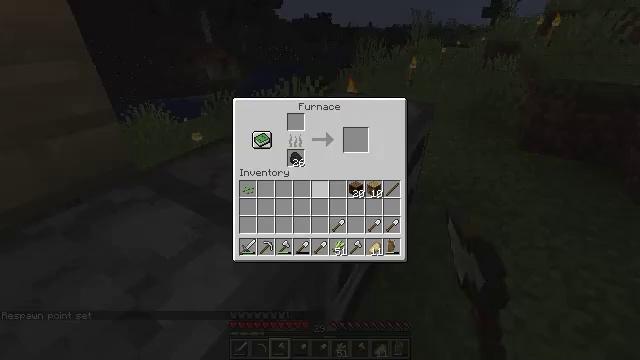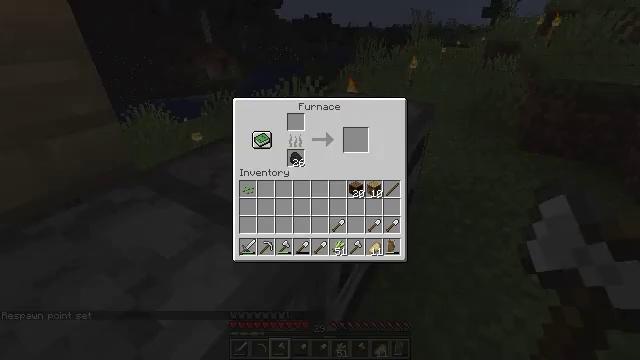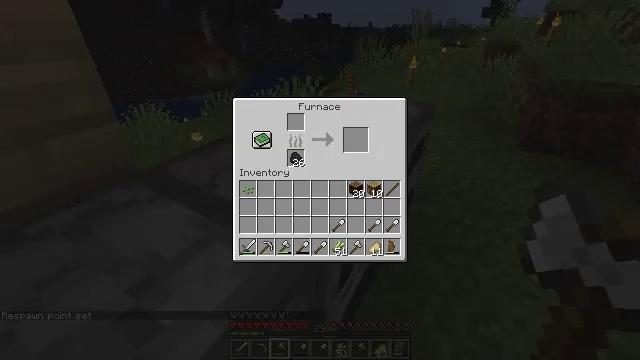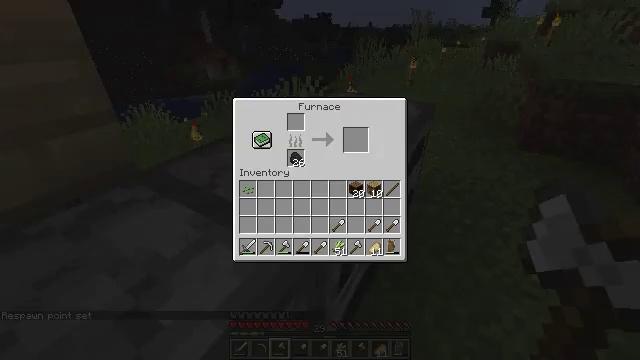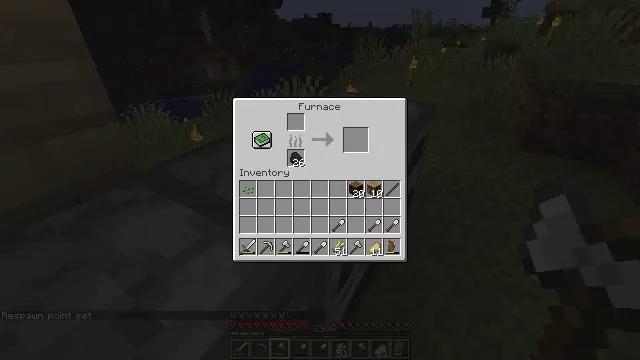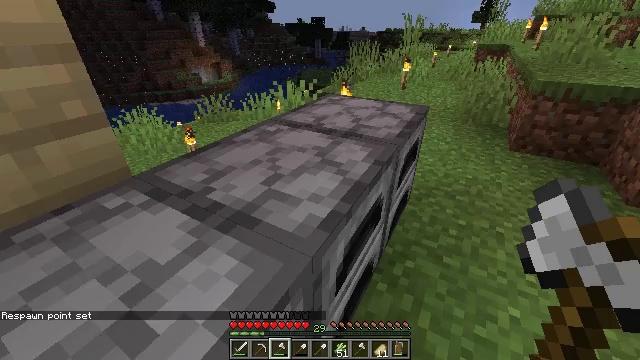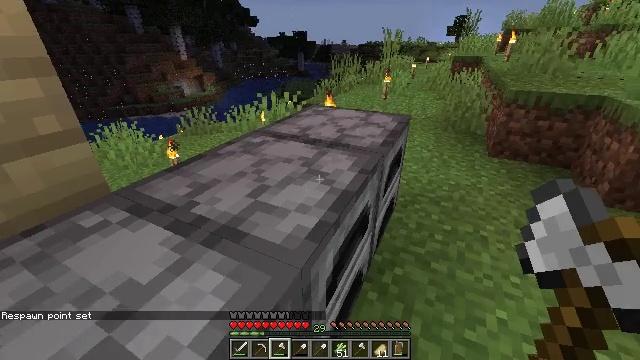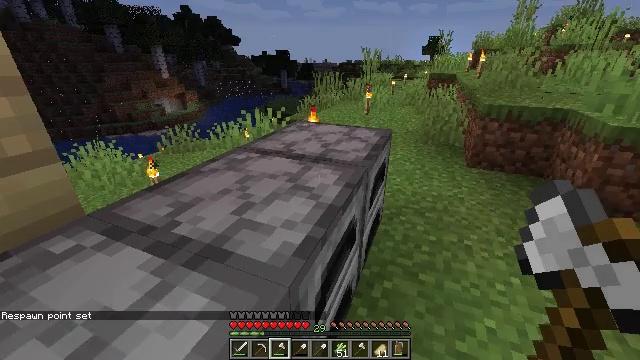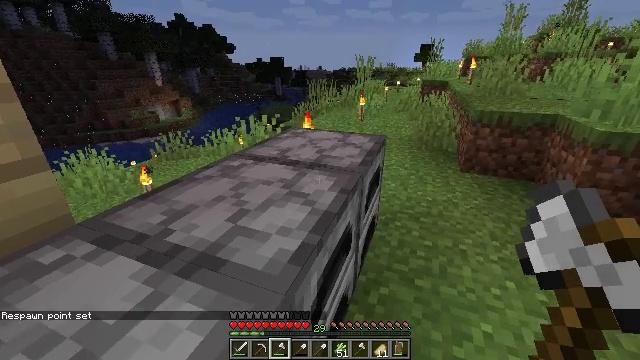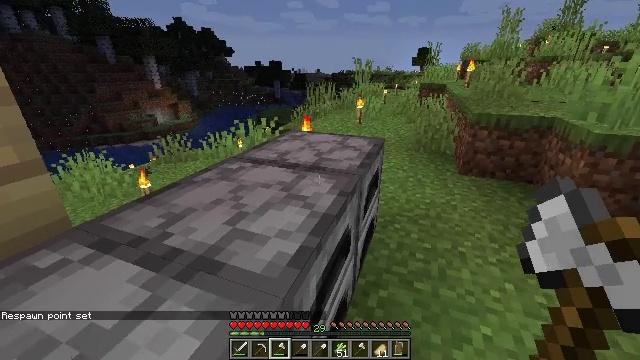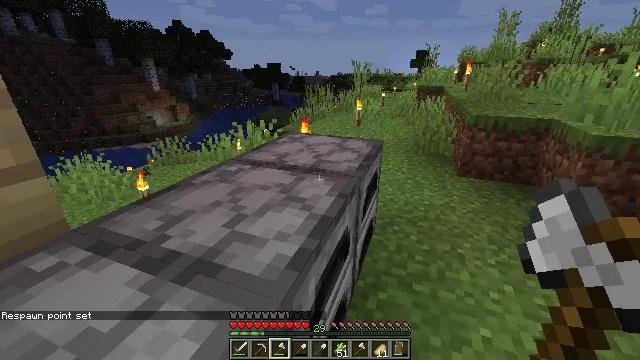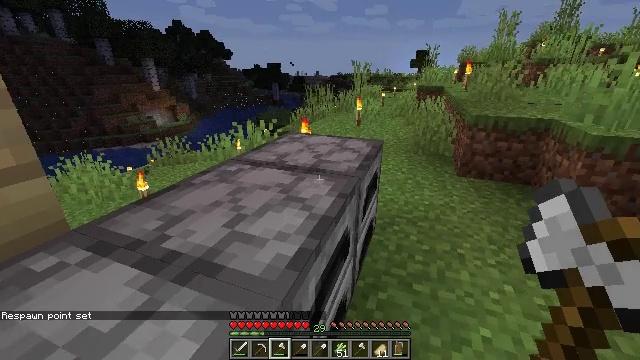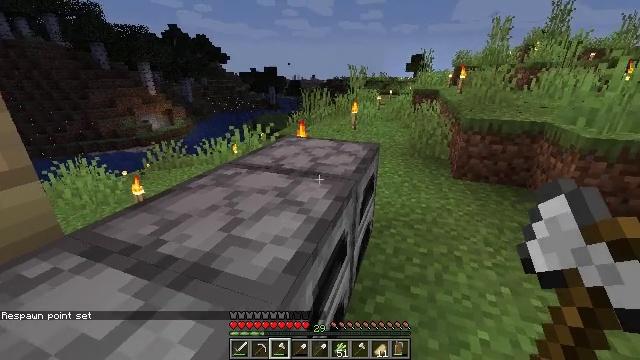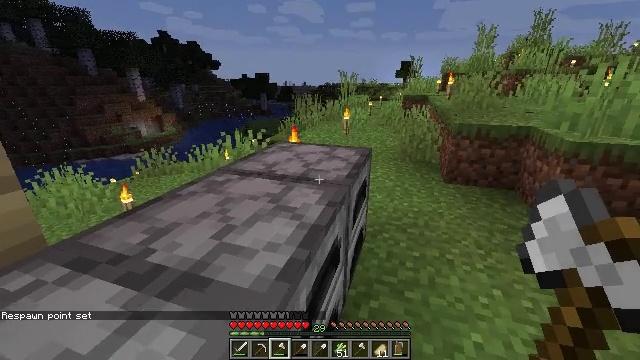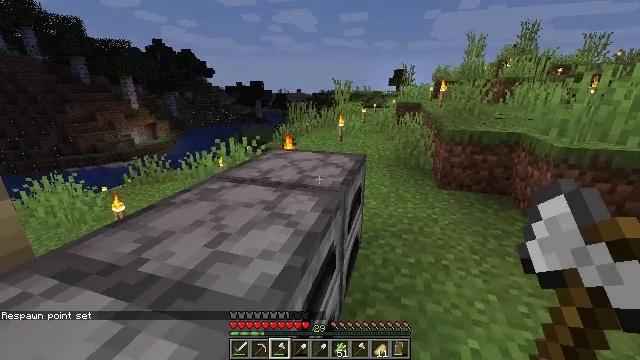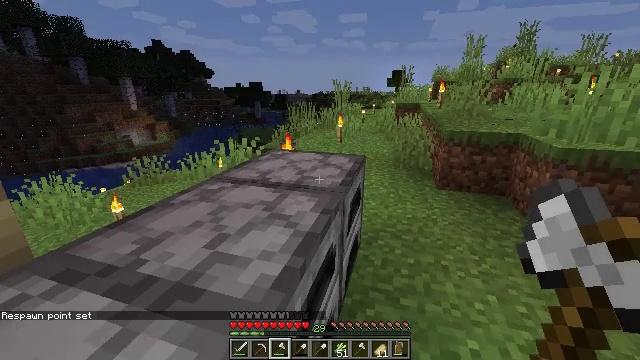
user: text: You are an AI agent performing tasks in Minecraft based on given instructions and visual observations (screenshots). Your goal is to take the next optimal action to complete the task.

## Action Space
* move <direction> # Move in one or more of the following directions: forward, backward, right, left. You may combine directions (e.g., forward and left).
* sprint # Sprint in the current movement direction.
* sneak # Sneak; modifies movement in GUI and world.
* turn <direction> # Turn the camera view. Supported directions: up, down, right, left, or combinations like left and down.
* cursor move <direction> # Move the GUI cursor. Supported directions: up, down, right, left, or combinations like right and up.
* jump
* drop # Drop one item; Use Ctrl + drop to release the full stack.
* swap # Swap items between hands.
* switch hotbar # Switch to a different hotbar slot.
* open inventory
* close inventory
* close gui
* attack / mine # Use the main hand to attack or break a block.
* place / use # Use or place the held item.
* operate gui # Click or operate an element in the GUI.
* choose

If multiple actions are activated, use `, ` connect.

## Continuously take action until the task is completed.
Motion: motion action
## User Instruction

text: Left click on the black bed to break it.
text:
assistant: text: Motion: no_op
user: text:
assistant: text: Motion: no_op
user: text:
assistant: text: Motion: no_op
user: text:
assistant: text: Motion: no_op
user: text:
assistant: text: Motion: turn right
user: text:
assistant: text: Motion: turn right and up
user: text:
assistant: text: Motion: turn right and up
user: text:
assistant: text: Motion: turn right and up
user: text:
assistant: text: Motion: no_op
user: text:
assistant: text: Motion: no_op
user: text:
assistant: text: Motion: no_op
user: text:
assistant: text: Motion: no_op
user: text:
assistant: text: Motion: turn right and up
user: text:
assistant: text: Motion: turn right and up
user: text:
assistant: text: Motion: use / place
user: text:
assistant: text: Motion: use / place
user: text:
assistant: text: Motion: use / place
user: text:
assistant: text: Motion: use / place
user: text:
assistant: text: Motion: no_op
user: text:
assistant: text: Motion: no_op
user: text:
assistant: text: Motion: no_op
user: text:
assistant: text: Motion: no_op
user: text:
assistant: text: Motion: no_op
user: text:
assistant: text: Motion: no_op
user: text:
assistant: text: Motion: no_op
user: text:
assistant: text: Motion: no_op
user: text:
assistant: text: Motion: no_op
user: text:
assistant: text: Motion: turn left and down
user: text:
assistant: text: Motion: turn left and down
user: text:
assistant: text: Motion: turn left and down